Interaction volume radius: 10 \u00c5
Interaction volume height: 10 \u00c5
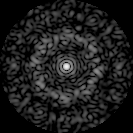
Disorder parameter: 0.7749